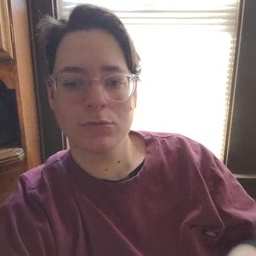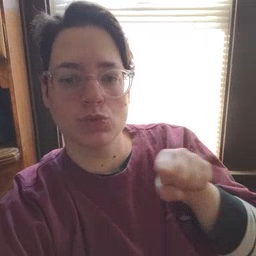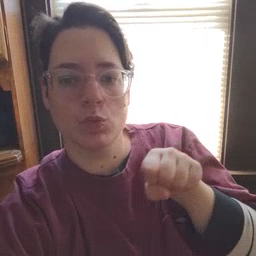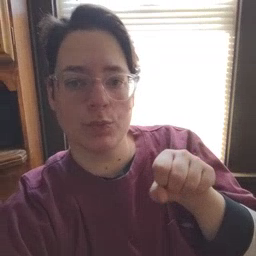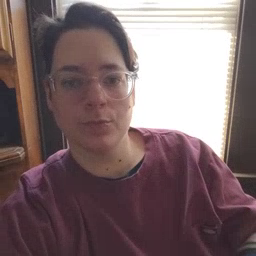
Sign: shoe